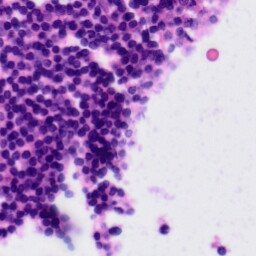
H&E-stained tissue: Tonsil